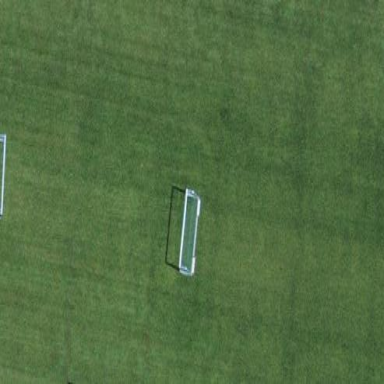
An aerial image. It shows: Soccer pitch for outdoor sports and leisure activities.